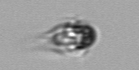
Label: Mesodinium